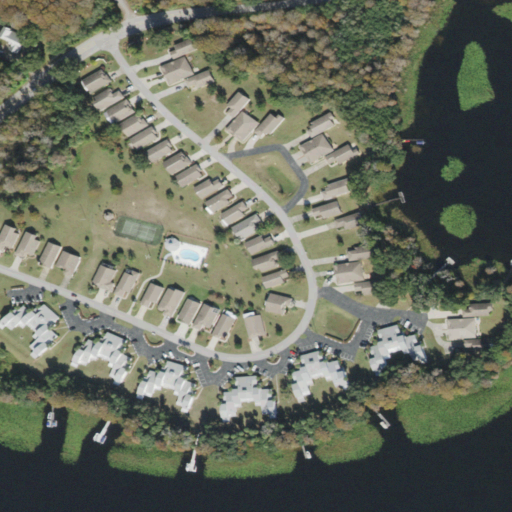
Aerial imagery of island in Florida named Pritchard Island containing medium intensity development, open development, low intensity development, woody wetlands, open water, herbaceous wetlands, high intensity development, pasture, and shrub